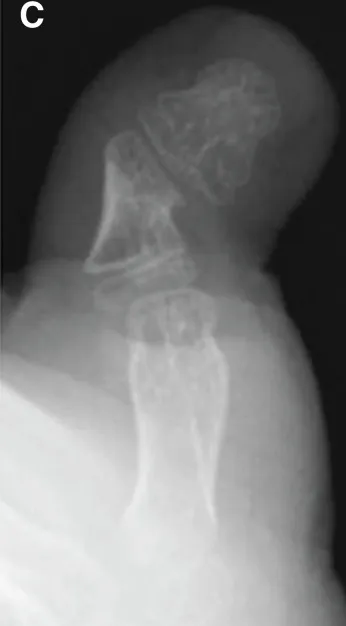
Illustrations showing postoperative findings at 52 months after surgery. According to the radiographic findings at 52 months after surgery, the lateral deviation angle3 was 44. For the left . Which indicated a correction of 34.
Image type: radiology (x_ray)